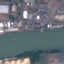
Land use / land cover: River